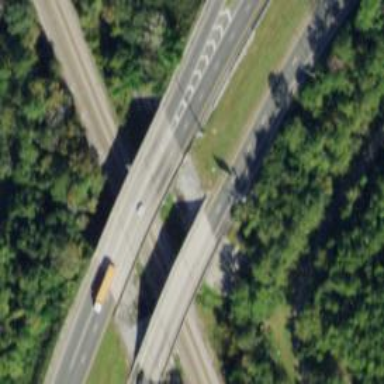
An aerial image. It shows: Bridge on motorway link with parclo junction.